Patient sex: F
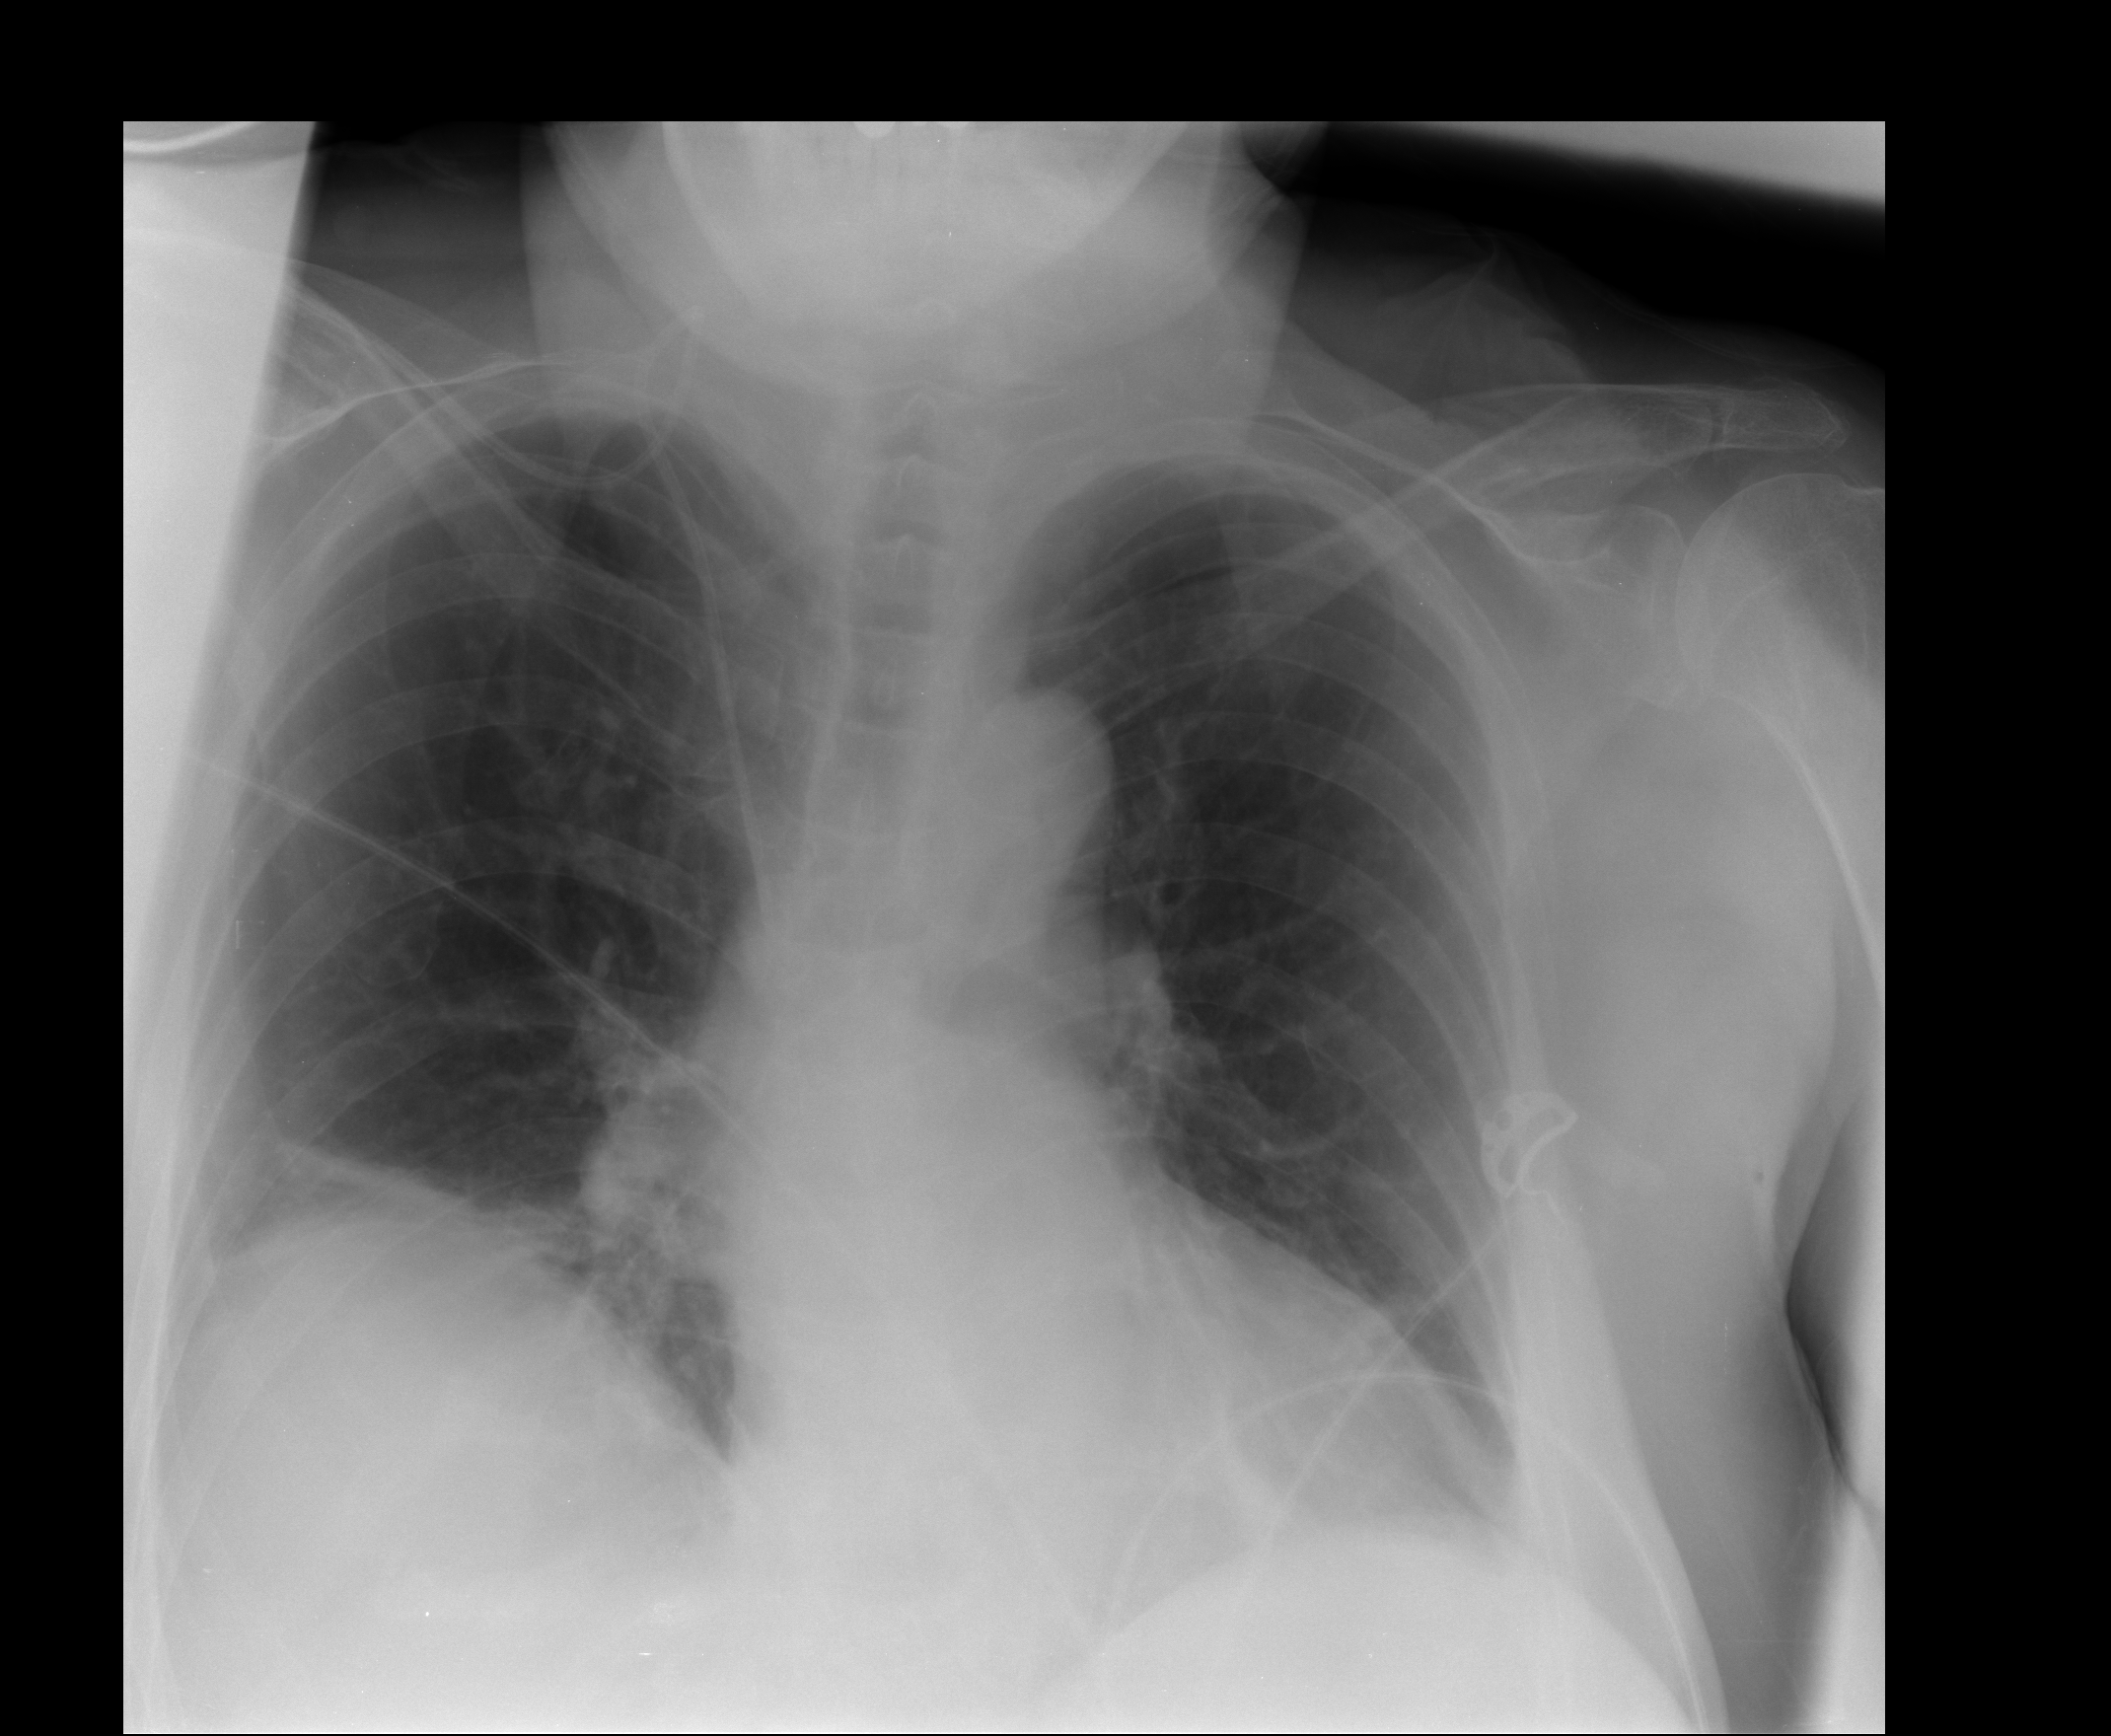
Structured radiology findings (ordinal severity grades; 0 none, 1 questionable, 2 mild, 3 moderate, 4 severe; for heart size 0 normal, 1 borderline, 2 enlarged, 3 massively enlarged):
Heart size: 1
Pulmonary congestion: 0
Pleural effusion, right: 0
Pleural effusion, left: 0
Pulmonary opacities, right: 0
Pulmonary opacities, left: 0
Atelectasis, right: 2
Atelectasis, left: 0